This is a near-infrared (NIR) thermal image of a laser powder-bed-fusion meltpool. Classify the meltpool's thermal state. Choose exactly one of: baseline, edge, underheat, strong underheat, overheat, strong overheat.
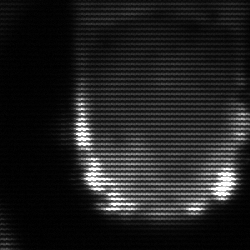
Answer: baseline